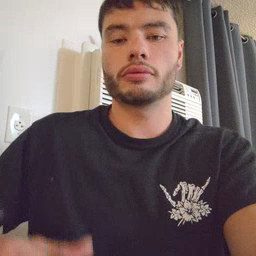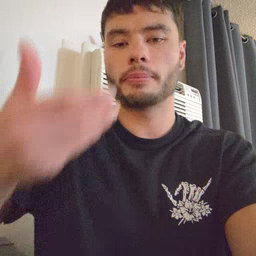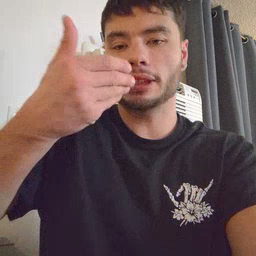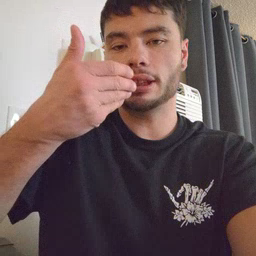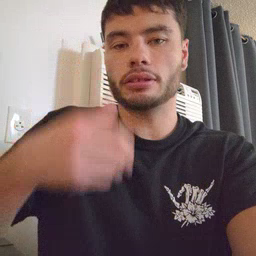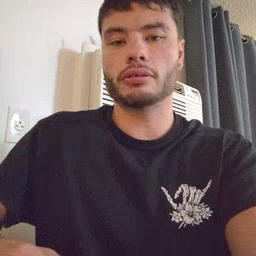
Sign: pizza